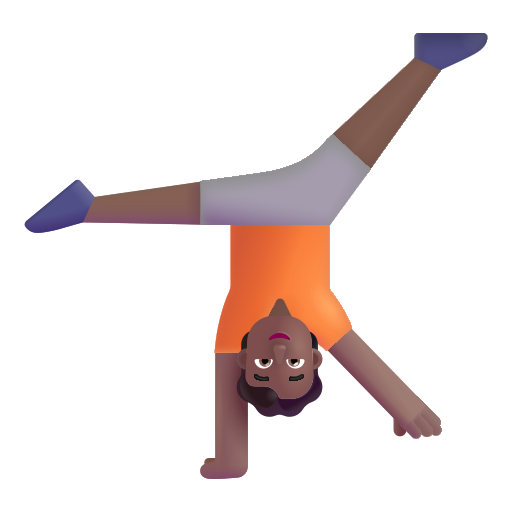
person cartwheeling color  dark